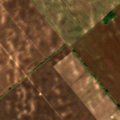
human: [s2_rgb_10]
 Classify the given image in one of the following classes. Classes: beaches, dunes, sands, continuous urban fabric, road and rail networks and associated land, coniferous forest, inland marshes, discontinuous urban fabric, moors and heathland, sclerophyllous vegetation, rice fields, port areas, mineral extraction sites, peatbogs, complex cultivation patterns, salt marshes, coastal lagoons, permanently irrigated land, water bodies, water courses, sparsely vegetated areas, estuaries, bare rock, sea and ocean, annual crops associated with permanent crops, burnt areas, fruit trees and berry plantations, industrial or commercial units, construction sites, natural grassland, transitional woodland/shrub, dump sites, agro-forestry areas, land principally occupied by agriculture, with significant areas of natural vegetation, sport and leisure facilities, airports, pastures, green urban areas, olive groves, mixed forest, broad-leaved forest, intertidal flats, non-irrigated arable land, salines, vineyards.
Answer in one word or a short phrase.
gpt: non-irrigated arable land